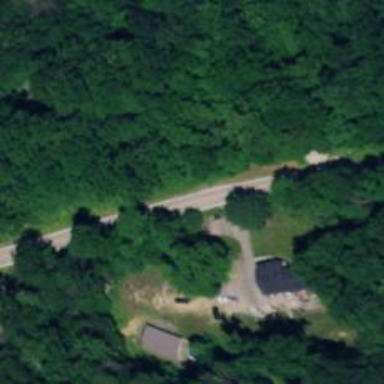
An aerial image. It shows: Driveway leading to service road.